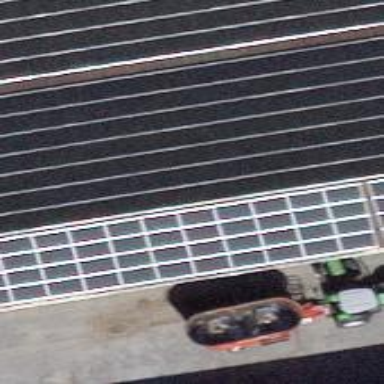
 consisting of solar photovoltaic panels."